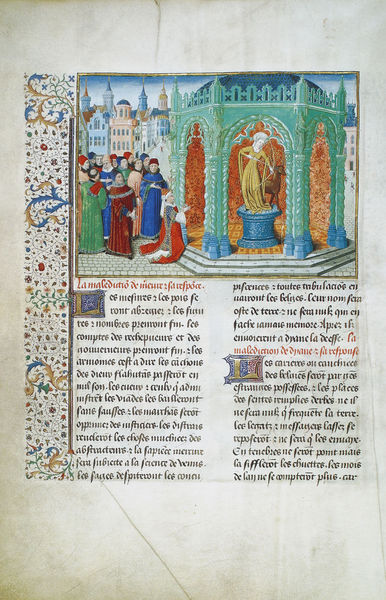
Titel: Chronik des Hennegau
Institution: Brüssel, Bibliothèque Royale
Schlagwörter: blau, mann, frauen, grün, menschen, stadt, blumen, bunt, fenster, frau, kleid, männer, schwarz, säulen, gebäude, haus, hund, rot, tier, leute, muster, faru, sockel, häuser, gewand, gold, mantel, gewänder, pferd, schrift, bogen, spalten, figuren, französisch, treppe, könig, papst, dekor, stufen, tusche, buch, spanisch, türme, seite, illustration, text, knien, initiale, volk, tinte, ranke, buchseite, pergament, hirsch, reh, knieend, knieen, kapelle, huldigung, tempel, heilige, pavillon, verehrung, miniatur, pfeil, goldgrund, diana, jägerin, standbild, arabeske, latein, stifter, buchmalerei, hirschkuh, blattgold, codex, manuskript, hanse, stundenbuch, illumination, buchkunst, skullptur, u, l, +stadt, rubrizierung, hindin, buchmalere3i, gotische kursive, götzenverehrung